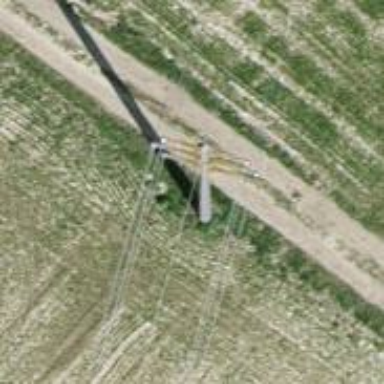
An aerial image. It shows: Power pole.